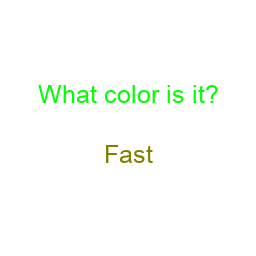
Color: olive
Background color: white
Question text color: lime